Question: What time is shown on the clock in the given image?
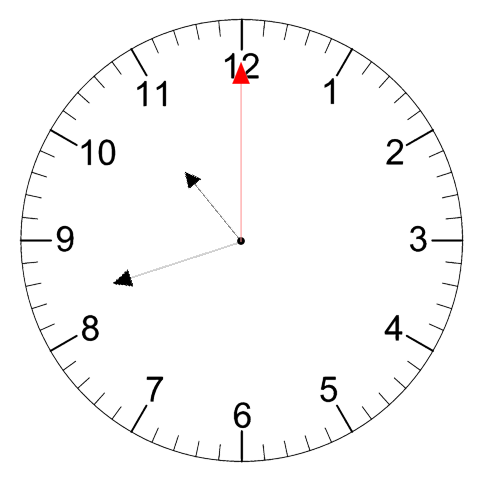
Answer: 10:42:00